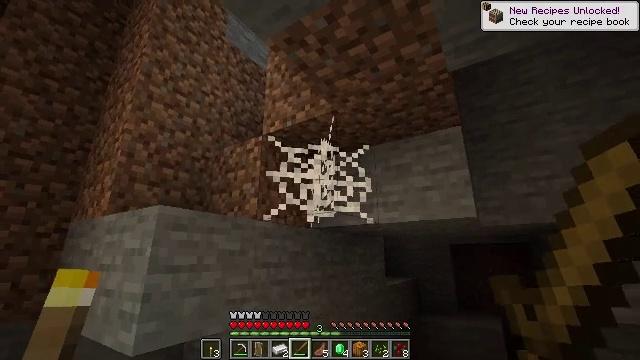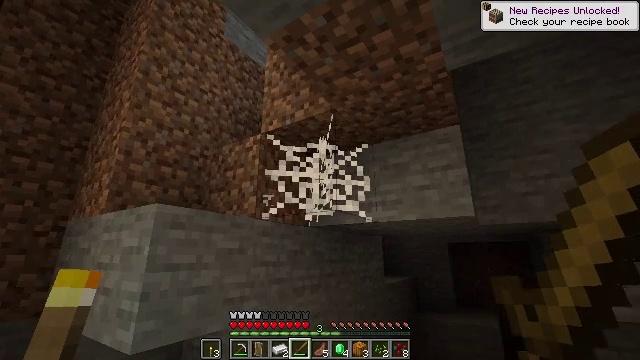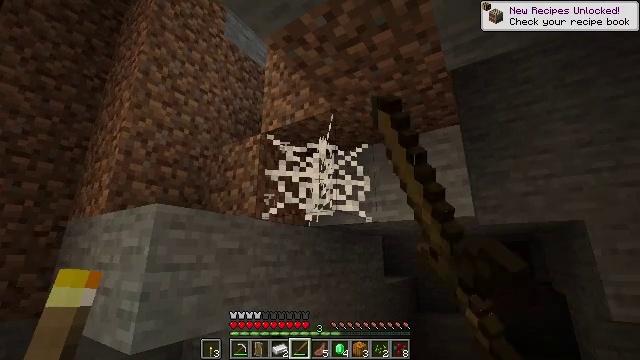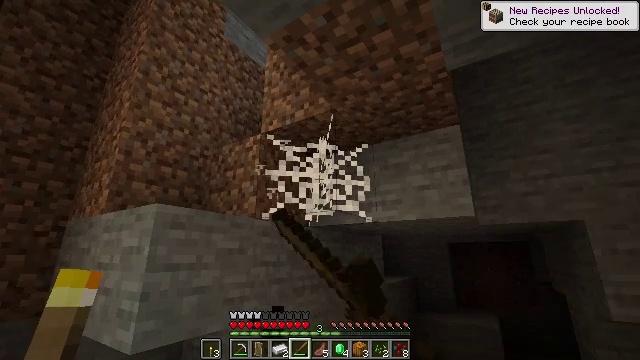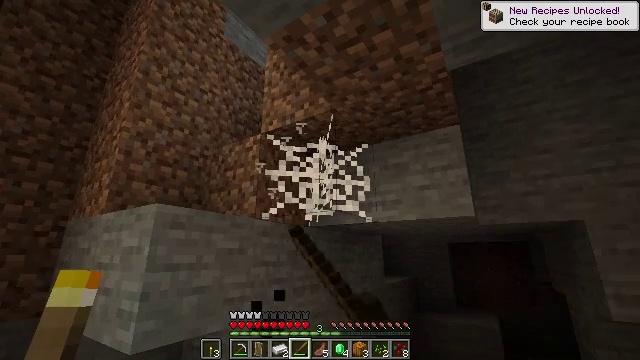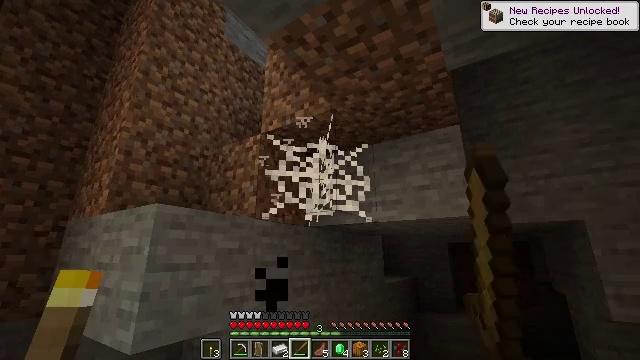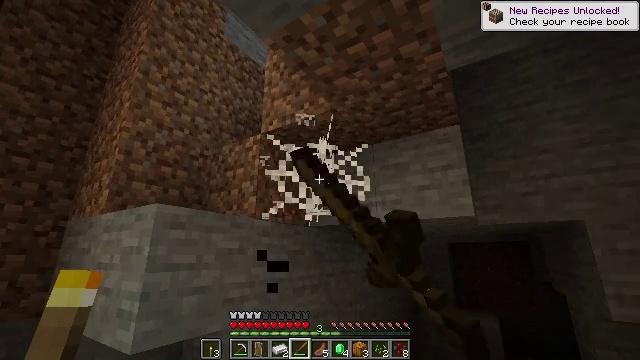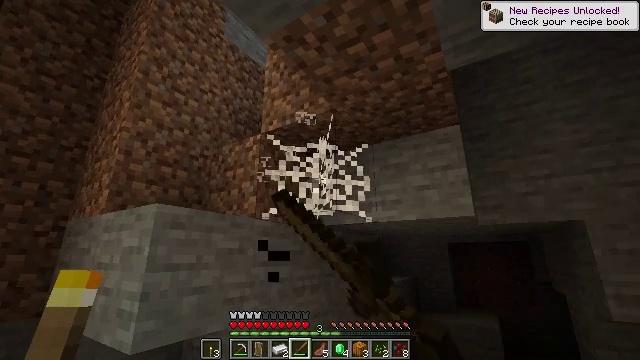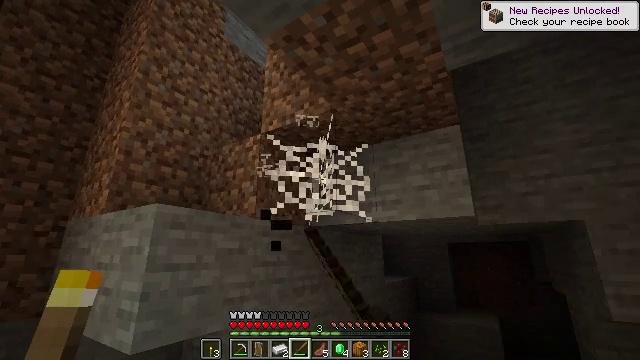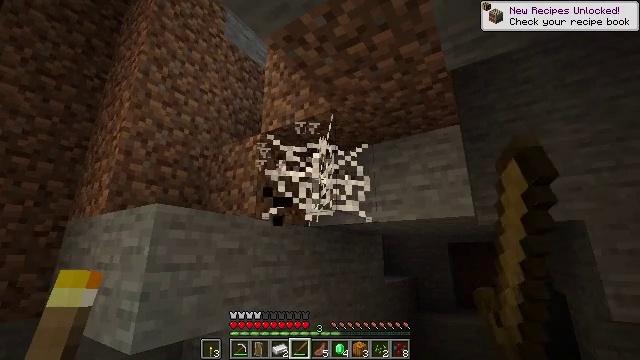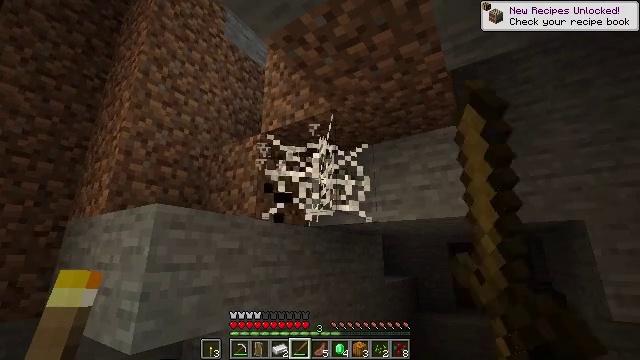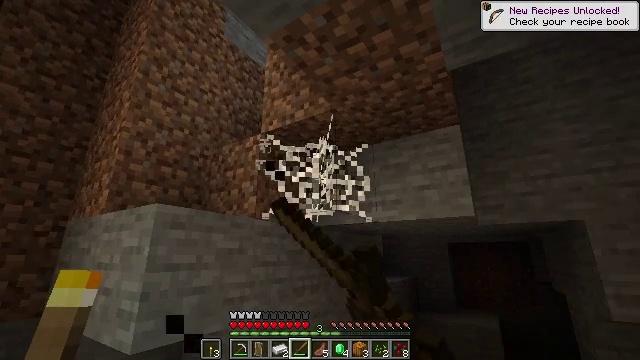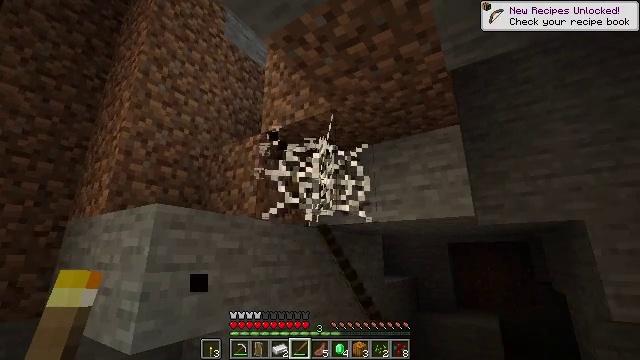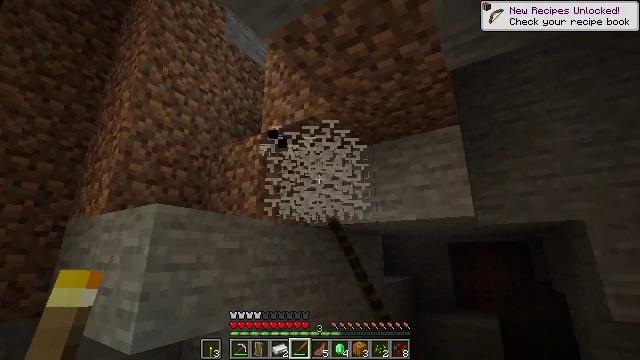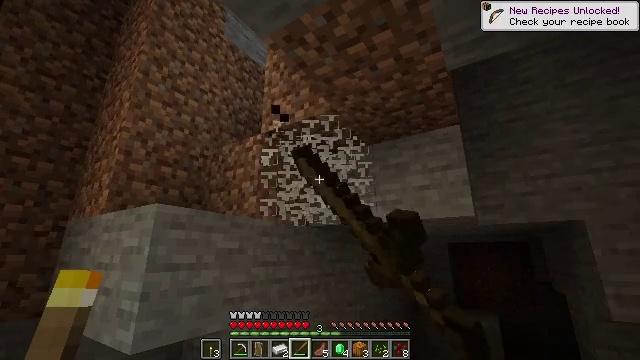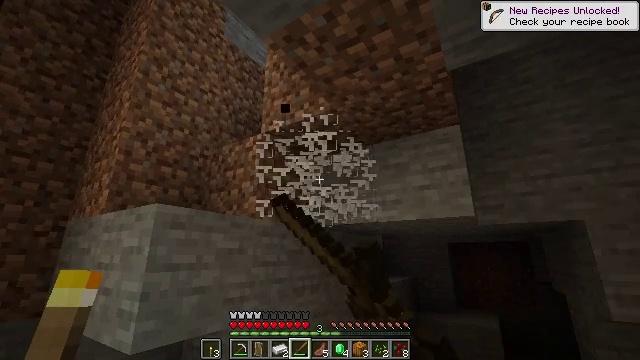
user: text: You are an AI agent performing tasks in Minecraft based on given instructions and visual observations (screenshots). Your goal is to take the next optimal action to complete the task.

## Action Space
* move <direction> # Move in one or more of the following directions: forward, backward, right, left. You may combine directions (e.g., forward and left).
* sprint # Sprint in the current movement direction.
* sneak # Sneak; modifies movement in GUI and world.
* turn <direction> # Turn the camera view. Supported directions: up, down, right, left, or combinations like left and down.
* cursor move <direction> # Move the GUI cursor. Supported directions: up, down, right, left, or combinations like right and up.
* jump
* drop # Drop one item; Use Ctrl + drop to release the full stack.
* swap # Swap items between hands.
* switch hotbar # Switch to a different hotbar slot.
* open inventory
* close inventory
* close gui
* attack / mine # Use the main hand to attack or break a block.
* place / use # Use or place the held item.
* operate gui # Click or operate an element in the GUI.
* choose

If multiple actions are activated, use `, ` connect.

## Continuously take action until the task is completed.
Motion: motion action
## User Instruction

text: Break the cobweb with a sword.
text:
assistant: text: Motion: attack / mine
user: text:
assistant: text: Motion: attack / mine
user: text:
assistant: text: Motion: attack / mine
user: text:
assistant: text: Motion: attack / mine
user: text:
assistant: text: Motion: attack / mine
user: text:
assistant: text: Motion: attack / mine
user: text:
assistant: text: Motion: attack / mine
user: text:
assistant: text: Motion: attack / mine
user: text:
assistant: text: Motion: attack / mine
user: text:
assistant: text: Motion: attack / mine
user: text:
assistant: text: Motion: attack / mine
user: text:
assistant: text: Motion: attack / mine
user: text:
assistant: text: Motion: attack / mine
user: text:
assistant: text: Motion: attack / mine
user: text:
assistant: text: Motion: attack / mine
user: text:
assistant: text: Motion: attack / mine
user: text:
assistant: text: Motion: attack / mine
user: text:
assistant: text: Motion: attack / mine